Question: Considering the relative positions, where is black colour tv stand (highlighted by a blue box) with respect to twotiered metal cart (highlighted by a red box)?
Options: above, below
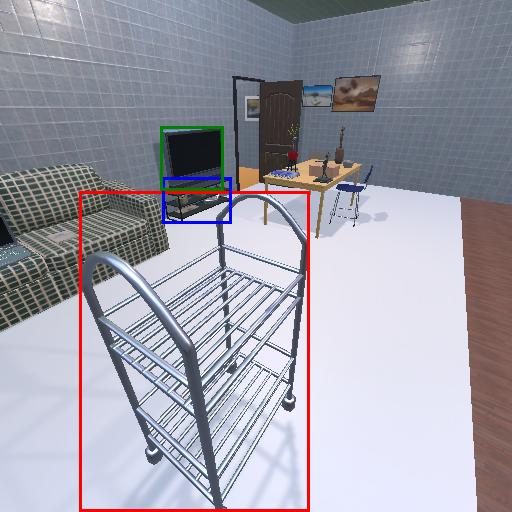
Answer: above